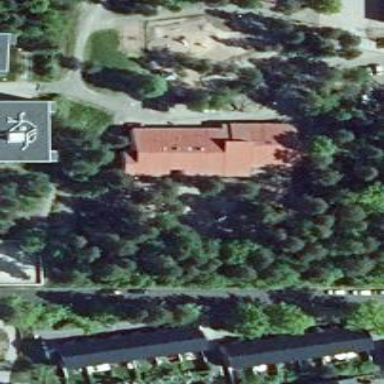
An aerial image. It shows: Kindergarten.